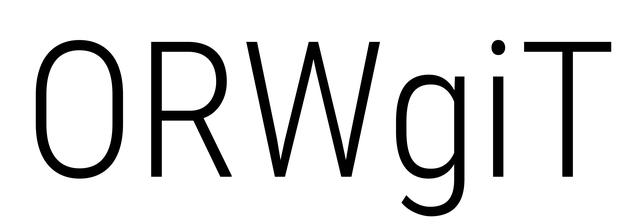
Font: Roboto_Condensed_Light